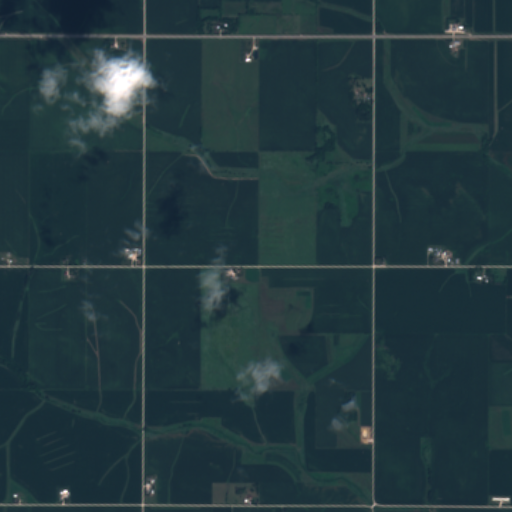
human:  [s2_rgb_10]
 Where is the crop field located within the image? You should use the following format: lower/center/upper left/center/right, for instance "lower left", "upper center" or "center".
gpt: The crop field is located in the upper left of the image.
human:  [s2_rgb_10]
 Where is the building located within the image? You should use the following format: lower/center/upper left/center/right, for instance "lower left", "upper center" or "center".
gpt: The building is located in the upper left of the image.
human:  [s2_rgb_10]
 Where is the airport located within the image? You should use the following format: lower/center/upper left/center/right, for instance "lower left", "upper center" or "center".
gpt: There is no airport in the image.